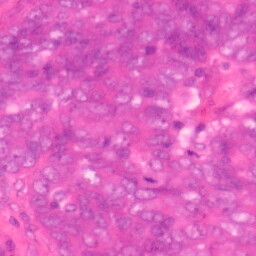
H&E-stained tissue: Colon